Question:
I have created my database and edited my database in config file. I have filled database.config with the required details and my localhost/cakephp is also completely green but I dont know what is wrong. Below is my database coding in config.
'''
<?php
class DATABASE_CONFIG {
public $test = array(
'datasource' => 'Database/Mysql',
'persistent' => false,
'host' => 'localhost',
'login' => 'user',
'password' => 'password',
'database' => 'test_database_name',
);
public $default = array(
'datasource' => 'Database/Mysql',
'persistent' => false,
'host' => 'localhost',
'login' => 'root',
'password' => '',
'database' => 'MyKitchen',
);
}
'''
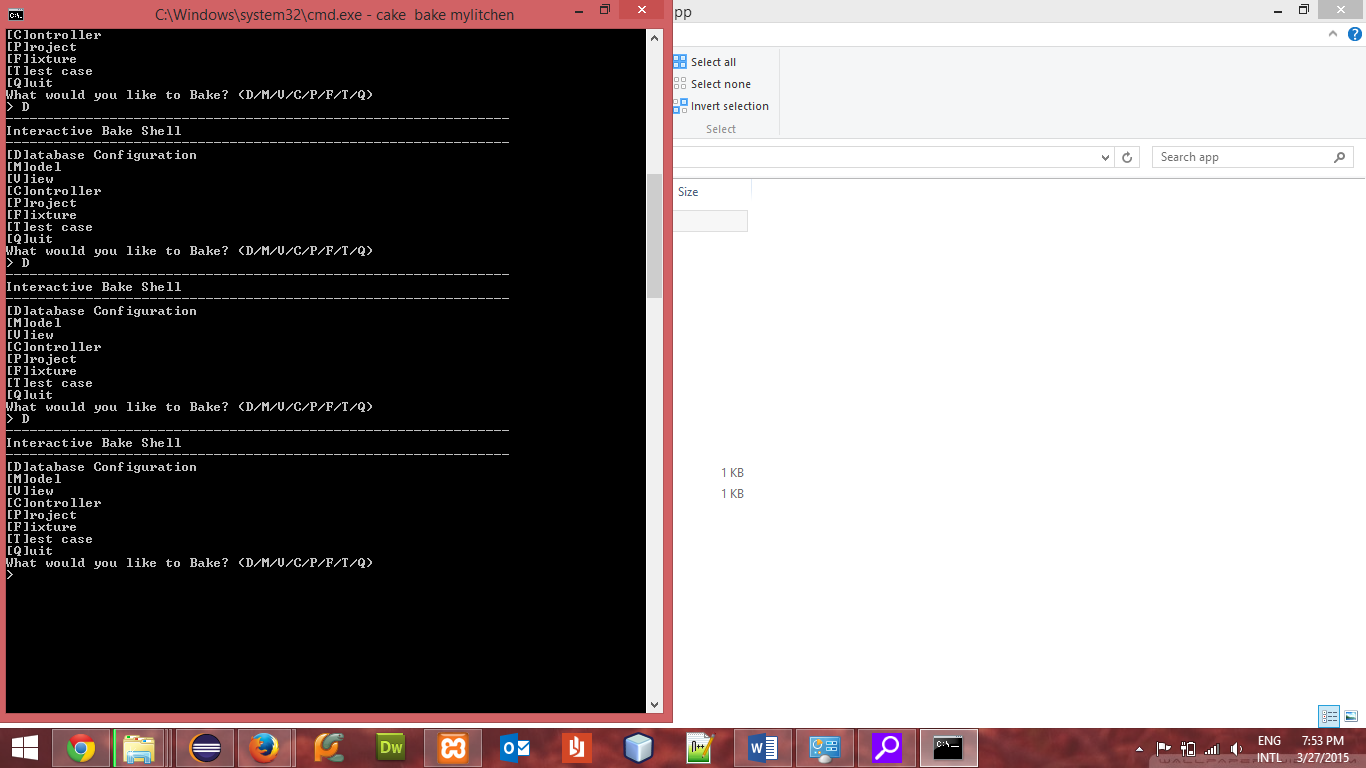
Answer: Remove (,) comma after array end , as display below,
'''
public $test = array(
'datasource' => 'Database/Mysql',
'persistent' => false,
'host' => 'localhost',
'login' => 'user',
'password' => 'password',
'database' => 'test_database_name' // remove (,) comma
);
public $default = array(
'datasource' => 'Database/Mysql',
'persistent' => false,
'host' => 'localhost',
'login' => 'root',
'password' => '',
'database' => 'MyKitchen' // remove (,) comma
);
'''